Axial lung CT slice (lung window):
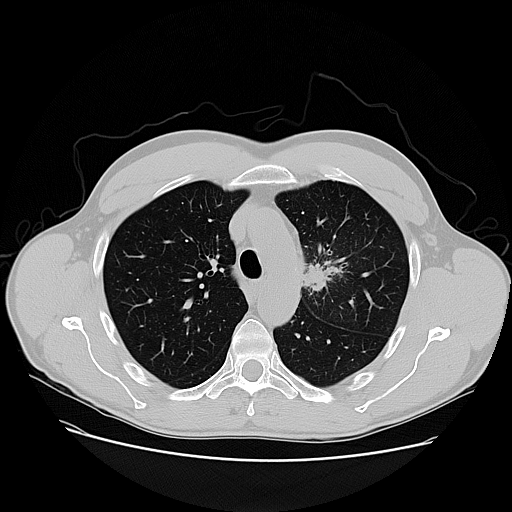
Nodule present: no